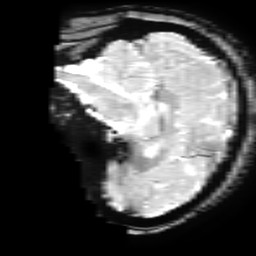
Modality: T2starw
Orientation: sagittal
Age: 27
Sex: female
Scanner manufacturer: ge
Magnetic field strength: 3 T
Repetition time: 0.65 s
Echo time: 0.02 s